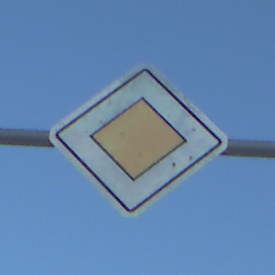
Verkehrszeichen: Vorfahrtsstrasse
Umgebung: Outdoor, Nature
Tageszeit: MorningAfternoon
Wetter: Clear
Licht: Natural
Jahreszeit: NotSpecified
Kontrast: HighContrast